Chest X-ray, AP view. Patient: 69 years old, sex M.
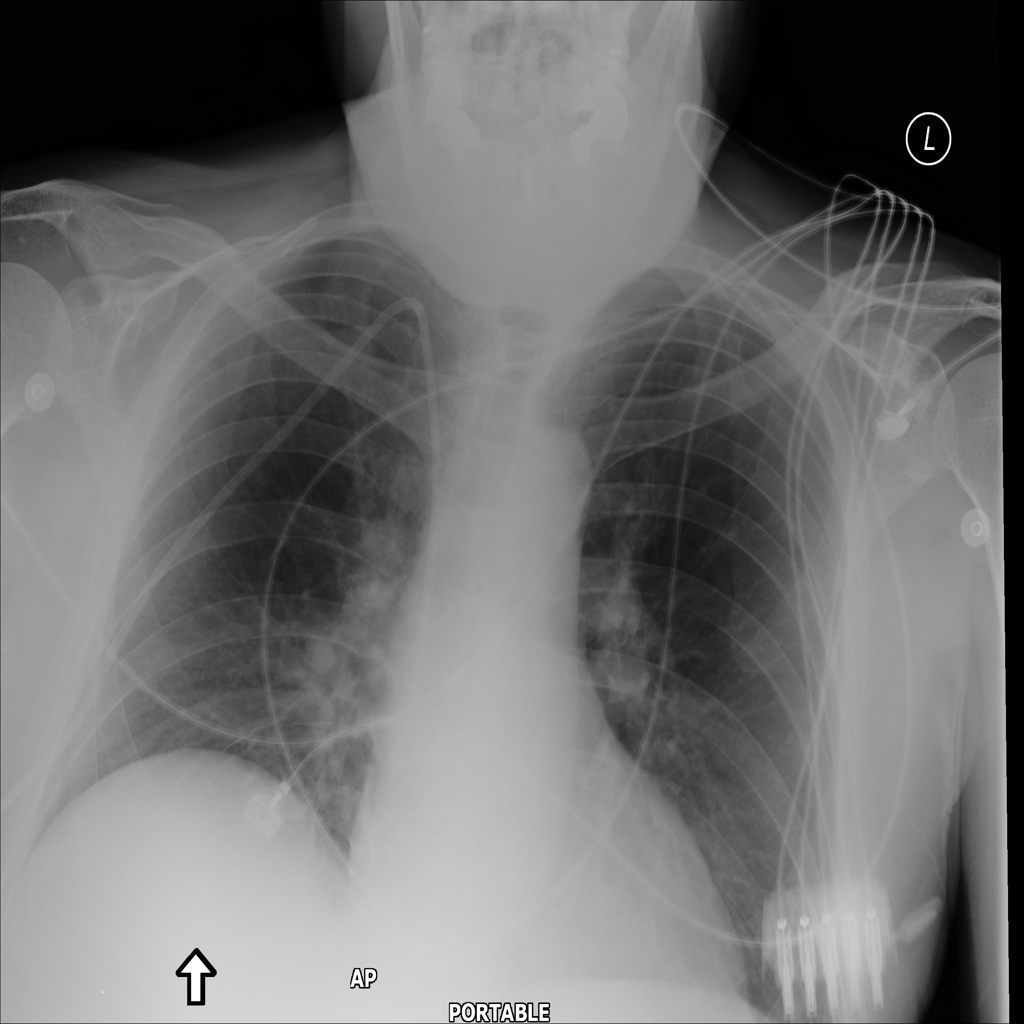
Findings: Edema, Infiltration